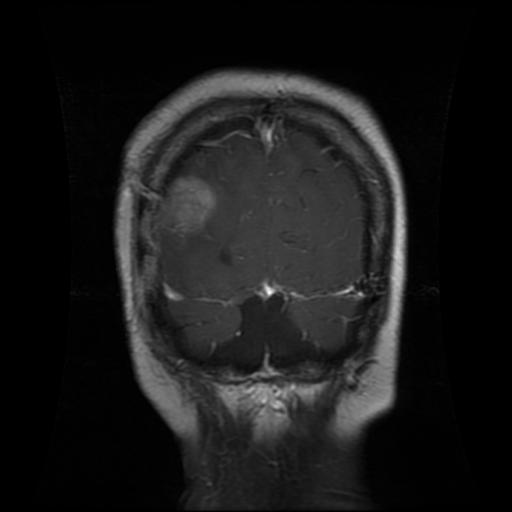
Label: glioma